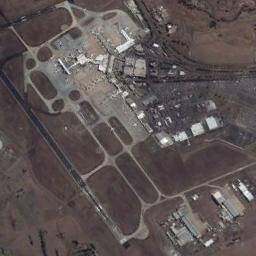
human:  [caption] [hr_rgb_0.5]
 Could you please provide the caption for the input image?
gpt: Several runways and buildings are scattered in the airport while every plane is on their own position .

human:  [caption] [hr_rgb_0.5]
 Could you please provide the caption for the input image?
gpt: The airport is built by the sea and the sea water is light blue .

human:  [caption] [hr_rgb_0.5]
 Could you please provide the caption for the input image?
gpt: An airport with grid-shaped runways and a terminal in the vacant lot and some planes parked on the airport .

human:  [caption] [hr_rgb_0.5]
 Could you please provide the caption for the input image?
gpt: The grass of the airfield is reft into different sizes by the road .

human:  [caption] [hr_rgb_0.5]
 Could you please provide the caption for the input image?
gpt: There is an airport built in bare land next to many buildings .